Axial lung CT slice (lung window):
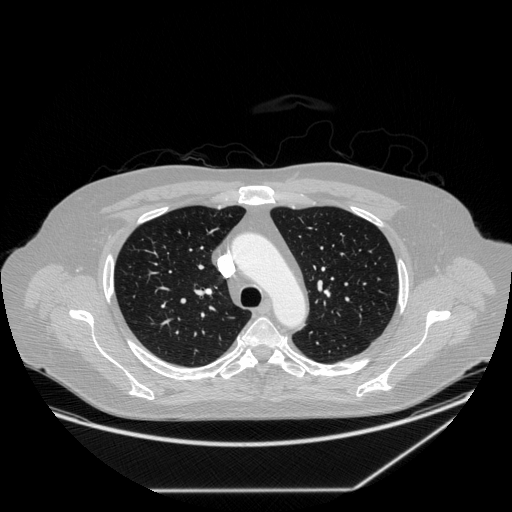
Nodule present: no